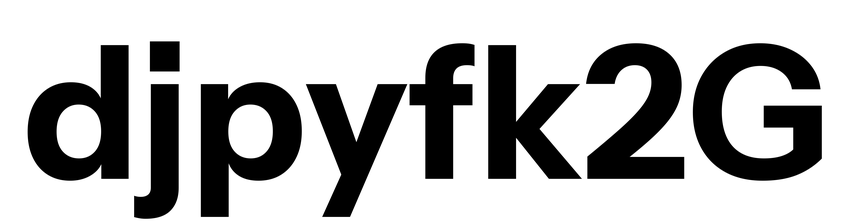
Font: InstrumentSans_Bold